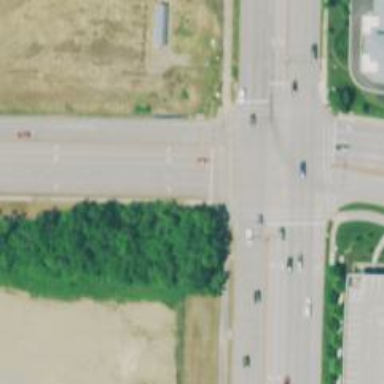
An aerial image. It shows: Road with dash markings.